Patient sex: F
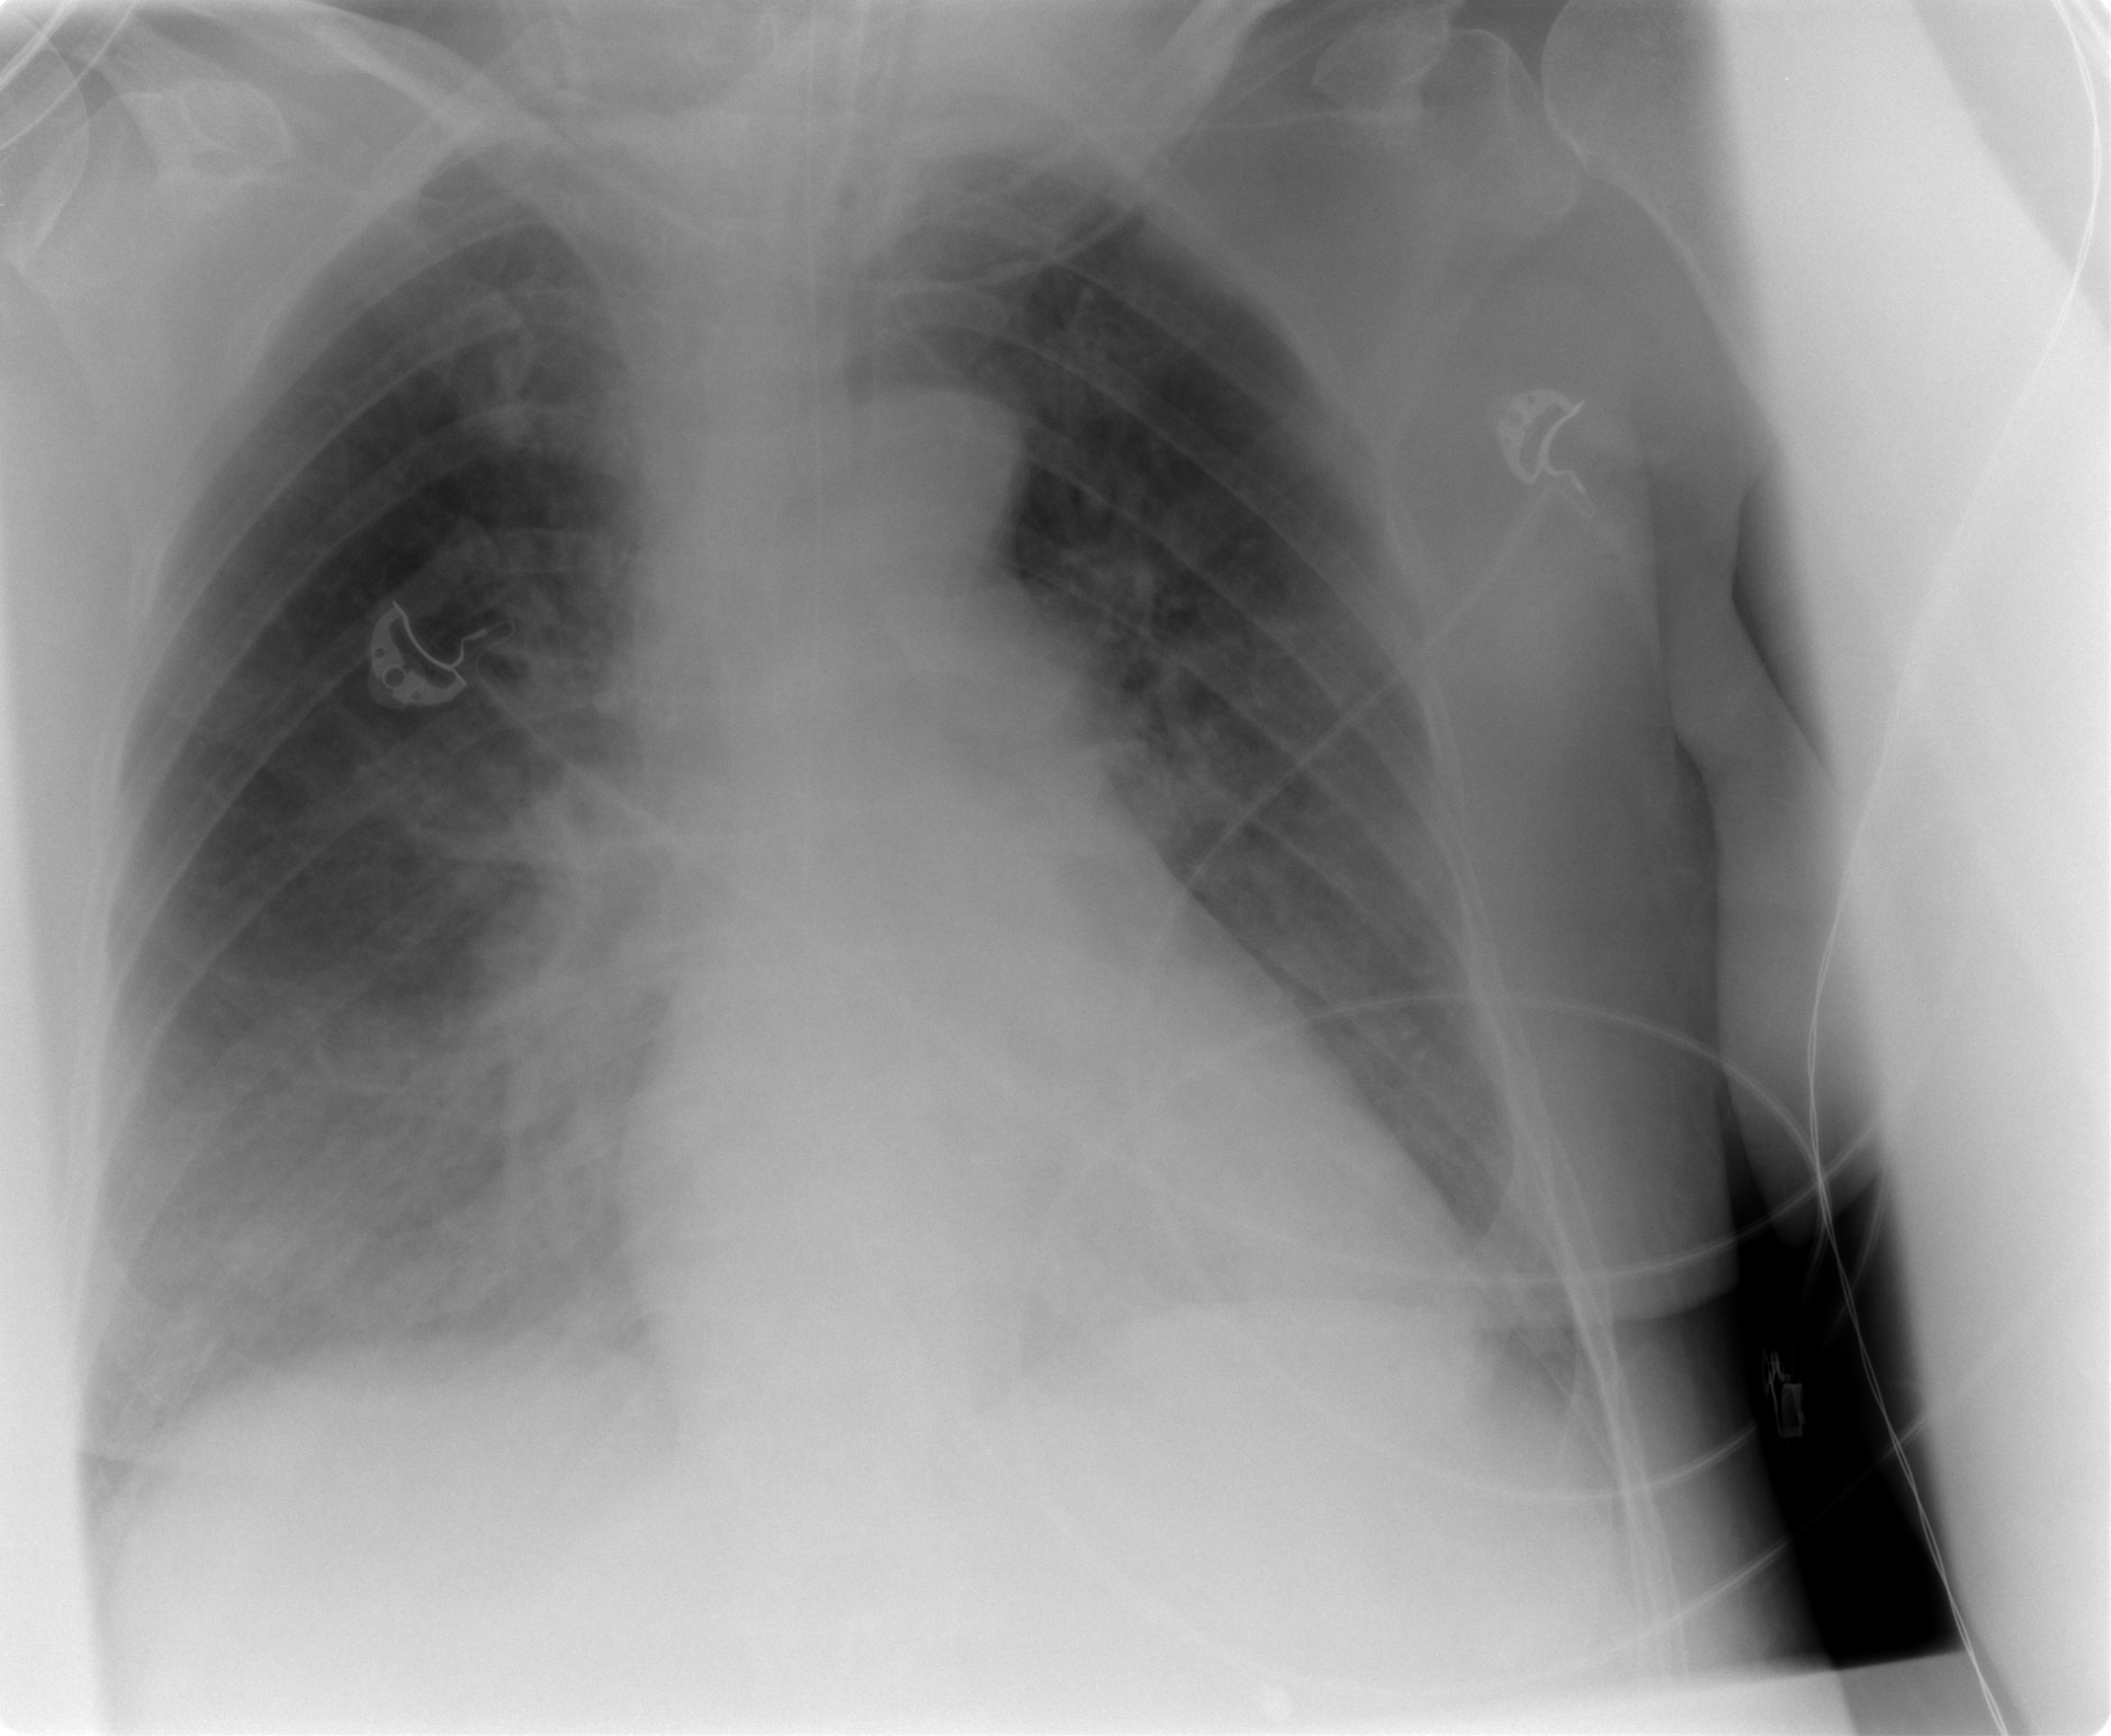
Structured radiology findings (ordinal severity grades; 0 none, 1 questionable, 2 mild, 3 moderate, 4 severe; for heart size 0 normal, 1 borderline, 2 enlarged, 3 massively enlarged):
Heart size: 1
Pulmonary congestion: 1
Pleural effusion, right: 3
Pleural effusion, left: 2
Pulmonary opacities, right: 3
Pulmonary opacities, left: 2
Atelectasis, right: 2
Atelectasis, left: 2